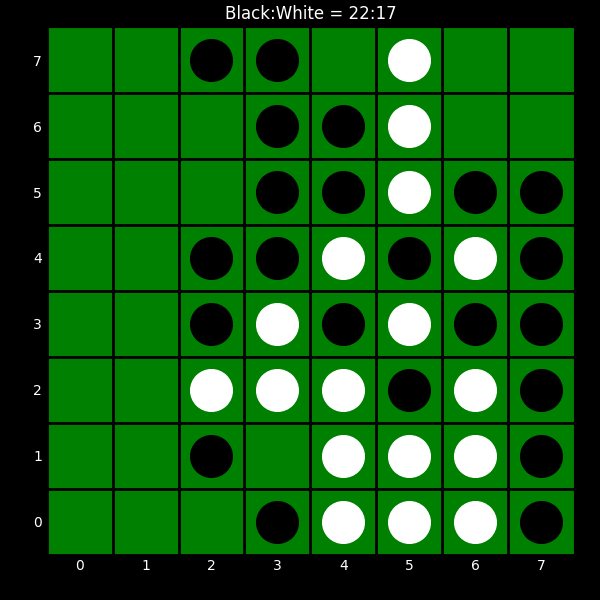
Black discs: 22
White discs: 17